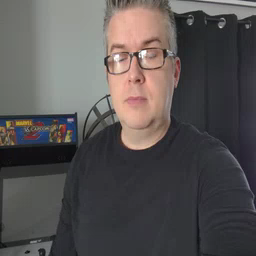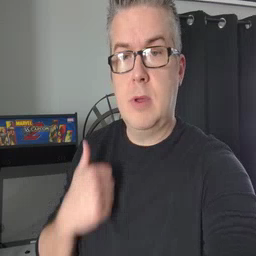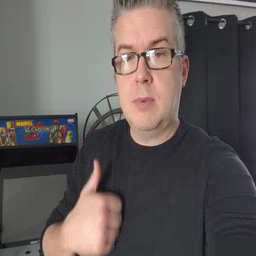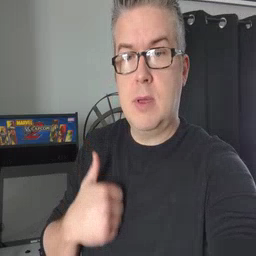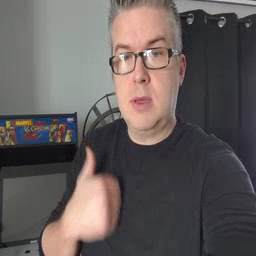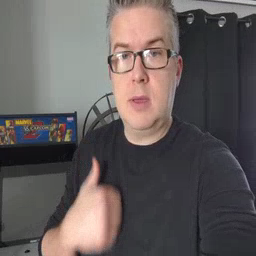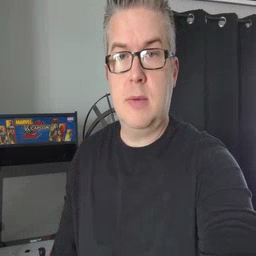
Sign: bath